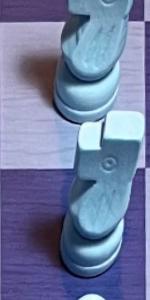
Label: Knight_White